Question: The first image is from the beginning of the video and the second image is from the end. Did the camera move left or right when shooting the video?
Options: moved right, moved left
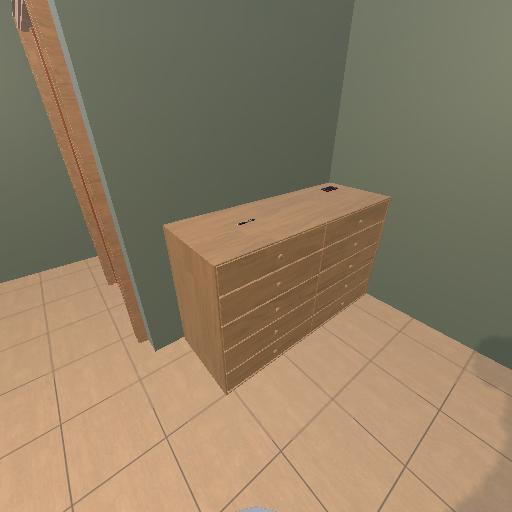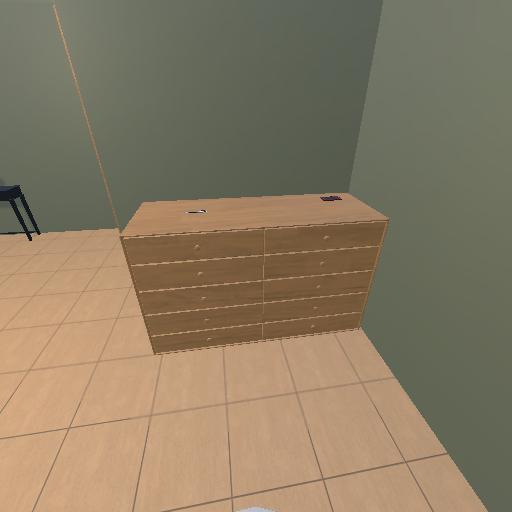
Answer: moved right